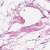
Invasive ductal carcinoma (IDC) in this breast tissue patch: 0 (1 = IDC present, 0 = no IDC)